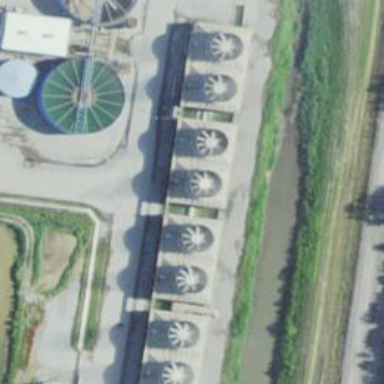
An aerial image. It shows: Industrial building used for cooling purposes.